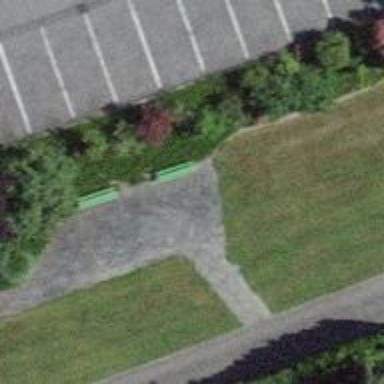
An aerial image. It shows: Bench.